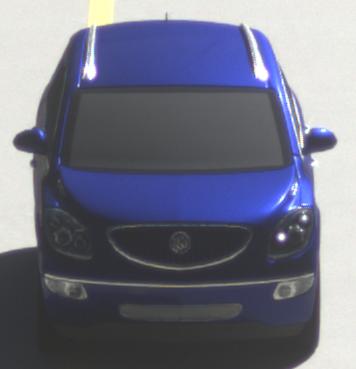
Make: Buick
Model: Enclave
Detailed model: GMT967
Model produced from: 2007
Model produced until: 2017
Doors: 5
Color: blue
Road condition: dry road
Daytime: morning or afternoon
Contrast: high contrast